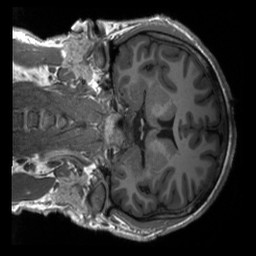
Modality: T1w
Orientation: coronal
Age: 25
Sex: male
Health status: healthy
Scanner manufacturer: siemens
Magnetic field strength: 3 T
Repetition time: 2.3 s
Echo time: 0.00232 s